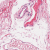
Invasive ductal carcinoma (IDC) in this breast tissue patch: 0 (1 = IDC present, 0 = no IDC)